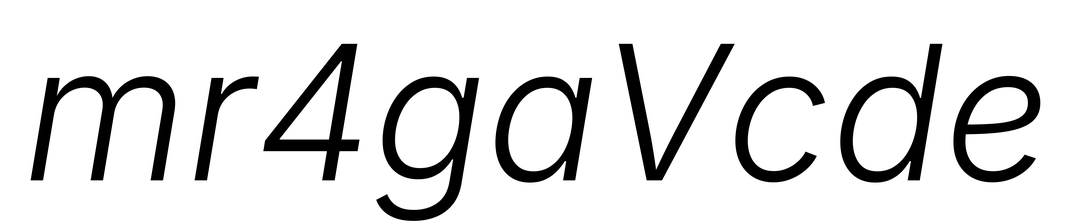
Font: Inter-Italic_Light_Italic